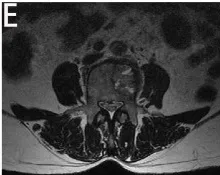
X-ray, CT, and MRI images. Panel (E) displays that the left side of the L4 vertebra is slightly flattened, with patchy long T1 equal length T2 signals and high T2 pressure lipid images.
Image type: radiology (mri)